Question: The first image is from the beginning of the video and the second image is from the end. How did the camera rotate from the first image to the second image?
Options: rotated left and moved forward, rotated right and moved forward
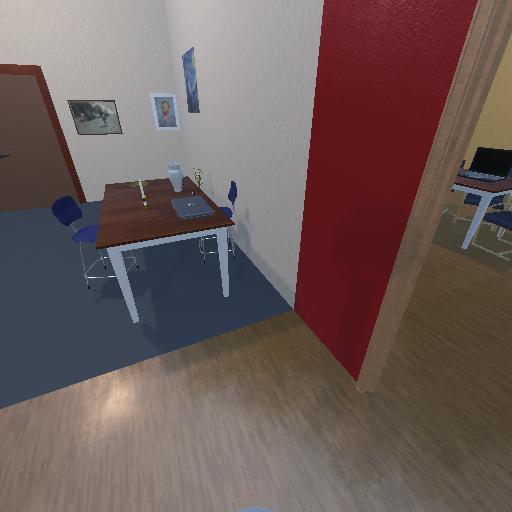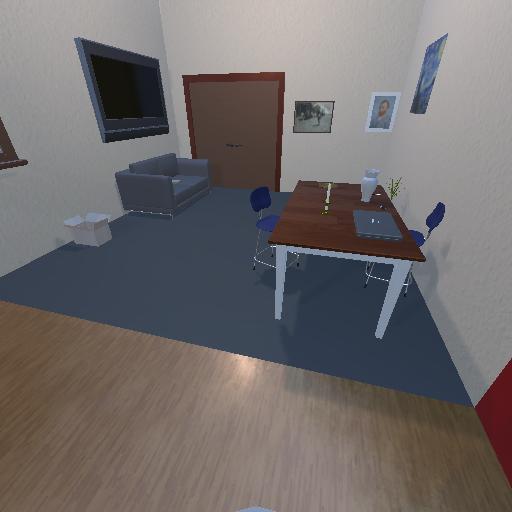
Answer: rotated left and moved forward